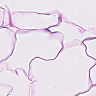
Metastatic tissue present: no